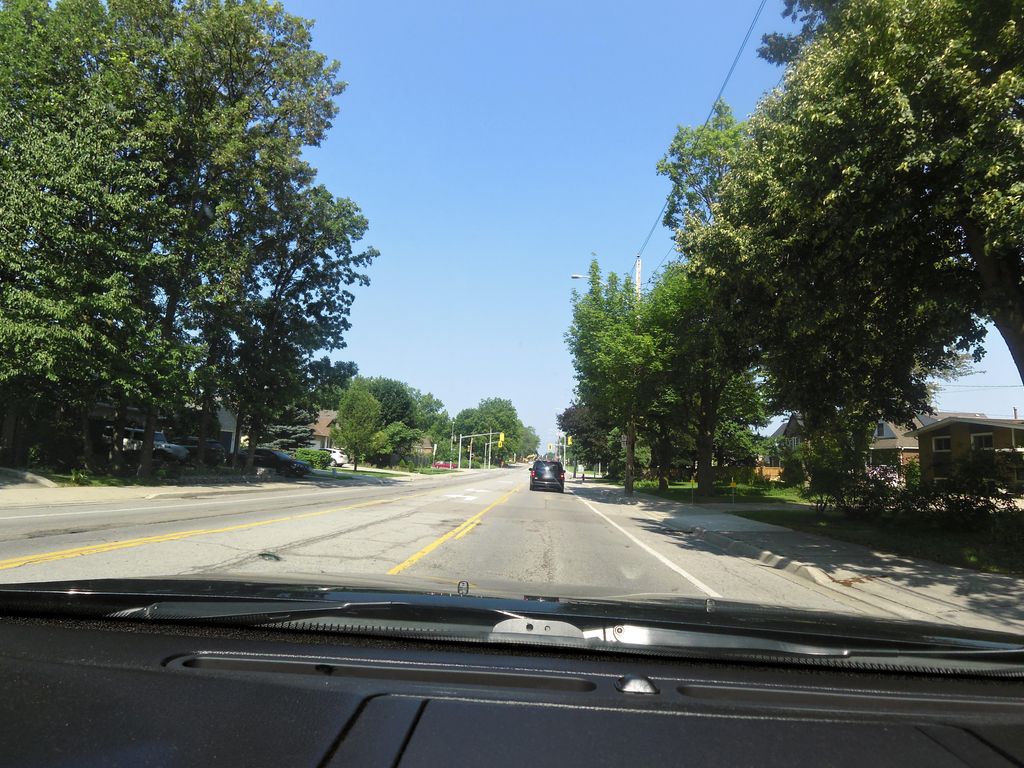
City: hamilton